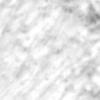
Label: no_change